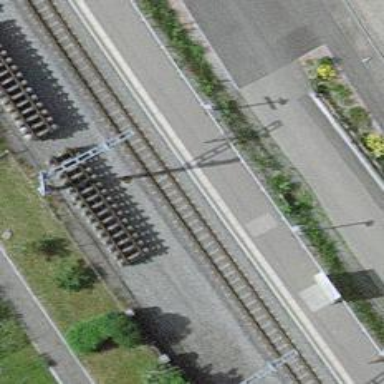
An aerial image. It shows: Light rail stop position with railway stop for public transport.